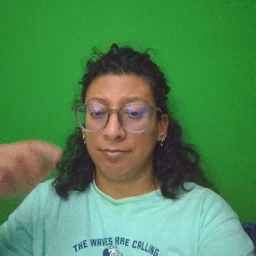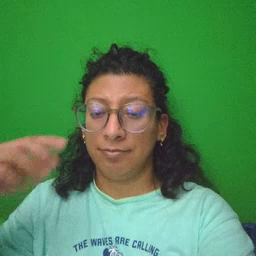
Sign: black